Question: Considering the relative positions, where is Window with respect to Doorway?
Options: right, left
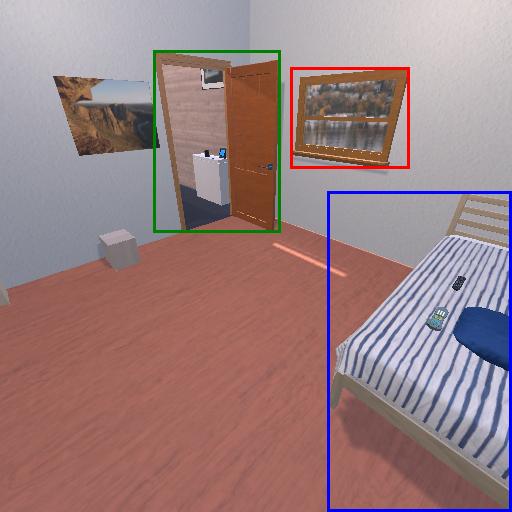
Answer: right